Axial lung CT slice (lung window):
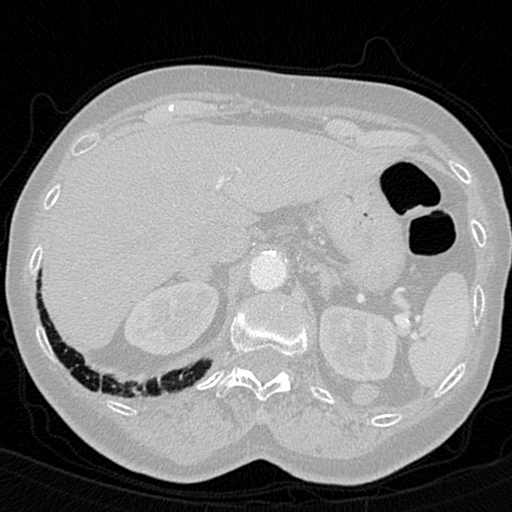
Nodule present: no